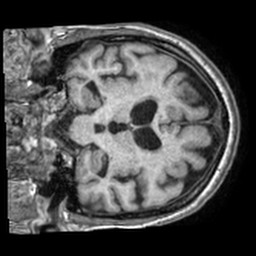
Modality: T1w
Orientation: coronal
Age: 66
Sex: female
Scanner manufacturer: philips
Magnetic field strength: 1.5 T
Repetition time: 0.007096 s
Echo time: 0.003211 s